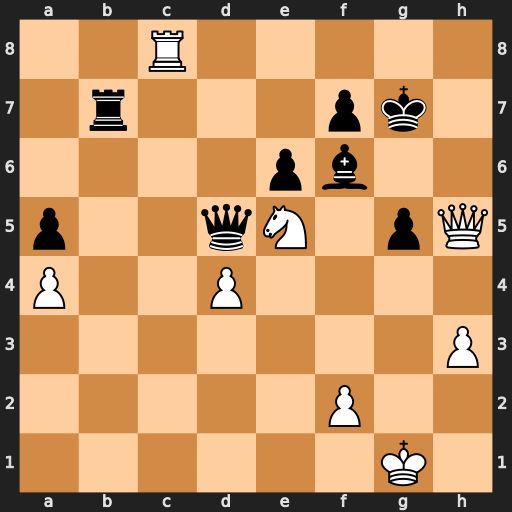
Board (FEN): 2R5/1r3pk1/4pb2/p2qN1pQ/P2P4/7P/5P2/6K1
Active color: w
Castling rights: -
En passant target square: -
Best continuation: Qh8#